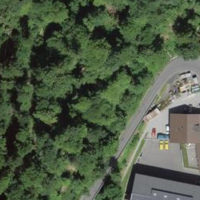
EUNIS habitat code: 44
Species observed at this site:
Ajuga reptans